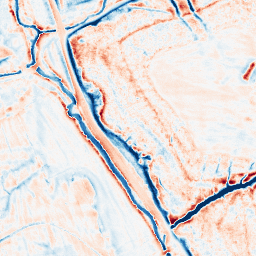
Category: edge_preserving
Decomposition family: guided
Decomposition parameters: radius: 4
eps: 0.1
Upsampling method: quintic
Upsampling parameters: scale: 4
Upsampling scale: 4